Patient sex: F
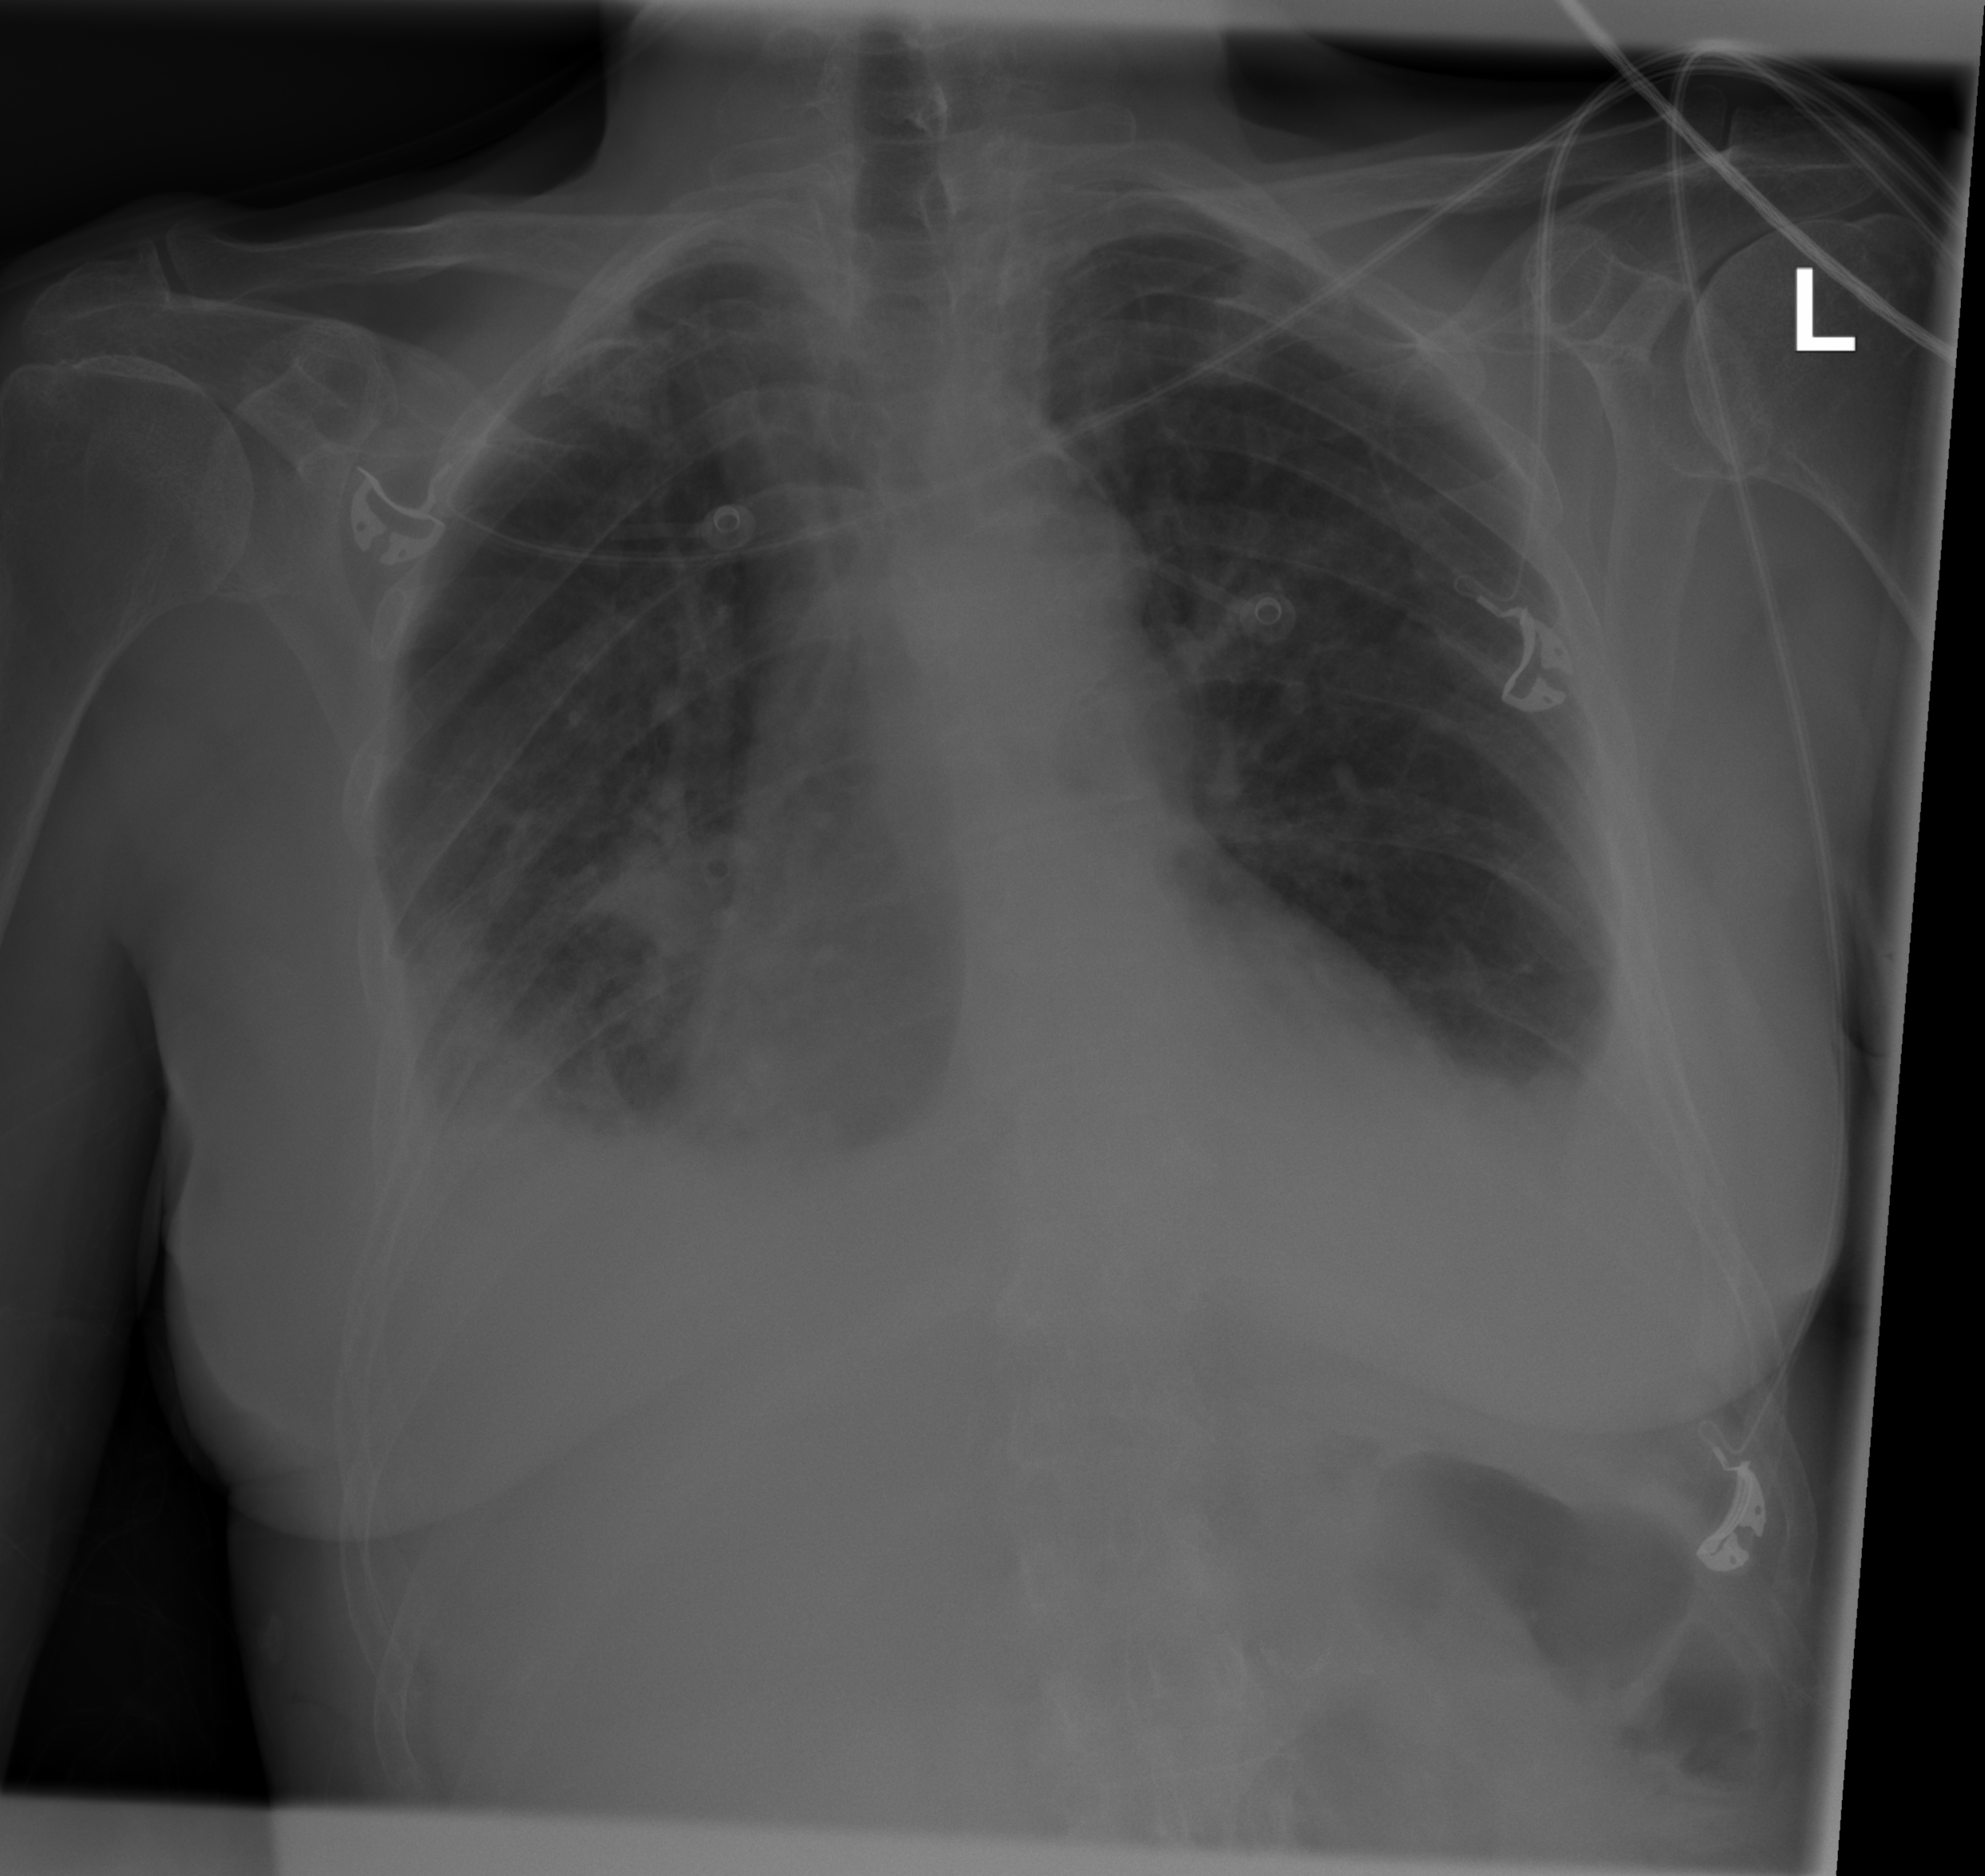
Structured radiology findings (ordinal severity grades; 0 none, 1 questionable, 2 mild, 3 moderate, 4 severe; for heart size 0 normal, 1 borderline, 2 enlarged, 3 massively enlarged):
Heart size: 2
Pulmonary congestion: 2
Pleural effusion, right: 2
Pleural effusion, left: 2
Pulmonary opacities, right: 1
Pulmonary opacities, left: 0
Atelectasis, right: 2
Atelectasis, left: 2